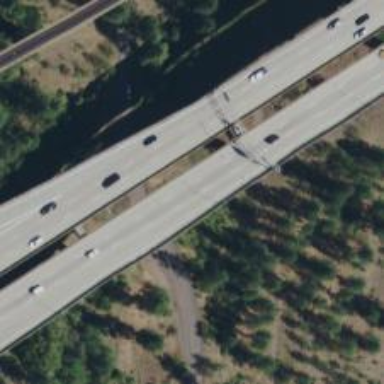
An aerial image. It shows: Beam bridge on motorway link.